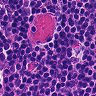
Metastatic tissue present: no